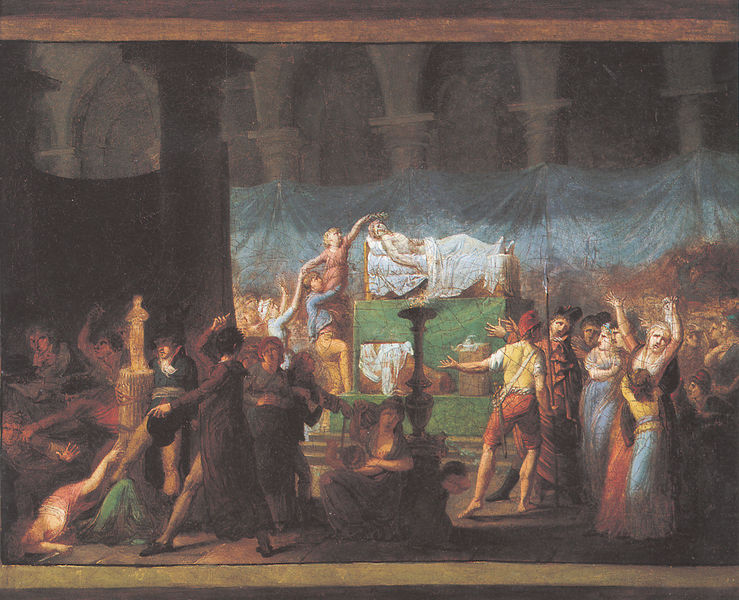
Titel: Pompe funèbre de Marat dans l'ancienne église des Cordeliers, Marat wird in der Kirche Cordeliers betrauert
Künstler: Fougea
Standort: Paris
Institution: Musée Carnavalet
Schlagwörter: blau, dunkel, feuer, gemälde, himmel, körper, mann, nackt, schatten, weiß, frauen, gelb, grün, menschen, sitzen, bewegung, braun, frankreich, frau, geste, grau, hell, hintergrund, kleider, lampe, licht, marmor, männer, orange, schwarz, szene, säule, säulen, türkis, gebäude, rot, tuch, tanz, hose, architektur, geschichte, kleidung, leiche, mensch, sockel, stehen, tod, tot, toter, trauer, gesten, hände, vorhang, wache, erde, kirche, boden, gold, sessel, tücher, kind, bühne, tanzen, theater, krone, rosa, traurig, kinder, kanneliert, statue, beine, bein, liegen, bogen, farbe, violett, saal, rundbogen, lanze, büste, wandgemälde, wandmalerei, bett, korb, leuchter, stufen, bettgestell, gestell, podest, zeigen, halle, bögen, blut, antike, schweben, weinen, barfuß, revolution, säbel, waffen, knien, tote, zeremonie, kranz, lorbeer, lorbeerkranz, statuette, arkaden, kapitelle, sims, verzweiflung, bettzeug, beerdigung, spitzbögen, grab, jesus, leichnam, totenbett, leid, schmerz, heben, rundbögen, tempel, speer, fresko, aufgebahrt, beweinung, ohnmacht, fackel, drama, marat, klagen, tuche, bekränzen, historisch, säulengang, menschenansammlung, kriche, bekränzung, aufbahrung, gehoben, bestattung, klage, bare, krönen, bestürzung, ehren, aufschrei, kkinder, hstorienbild, leichenfeier, sosen, kröen, wandkleid